Brain MRI, t1w sequence, axial 2D slice.
Patient: age 31, sex M, weight 80 kg, height 1.78 m
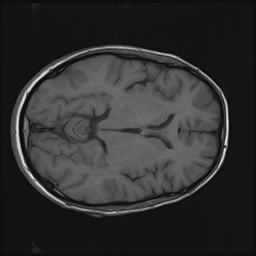